Field crop: tomato
Growth stage: 1
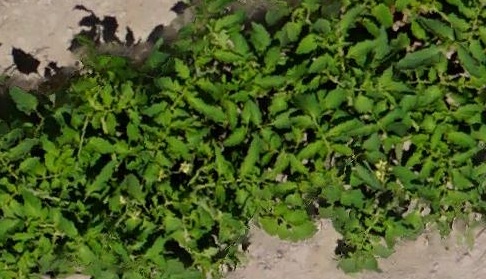
Species: tomato